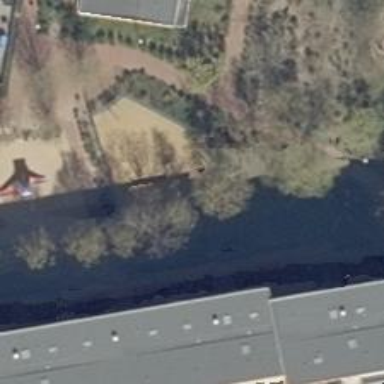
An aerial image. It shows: Sandpit at the playground.